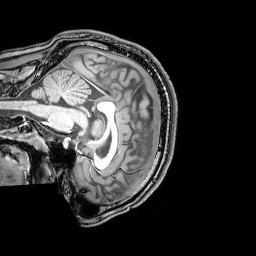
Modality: T1w
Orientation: sagittal
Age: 22
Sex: male
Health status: healthy
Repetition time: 0.081 s
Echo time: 0.037 s